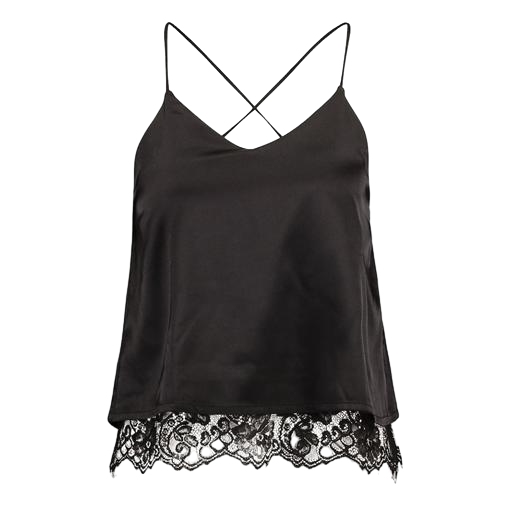
black dentelle lace-detail camisole, black lace strappy top, black lace-accented top, white background